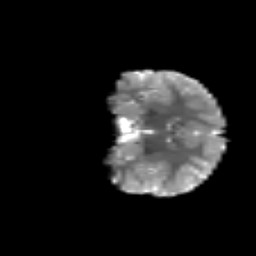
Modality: T2w
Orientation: coronal
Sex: female
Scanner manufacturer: siemens
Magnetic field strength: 3 T
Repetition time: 5 s
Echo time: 0.071 s